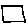
Label: square